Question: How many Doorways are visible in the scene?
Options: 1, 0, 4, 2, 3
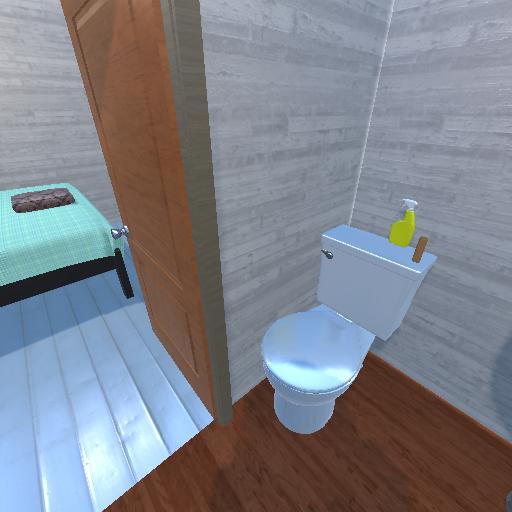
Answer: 1